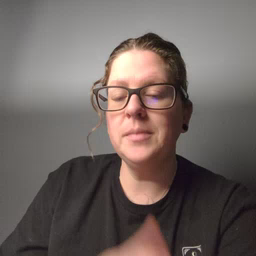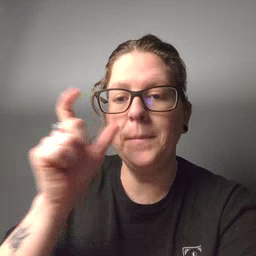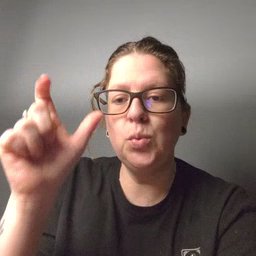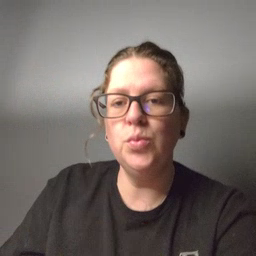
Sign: moon